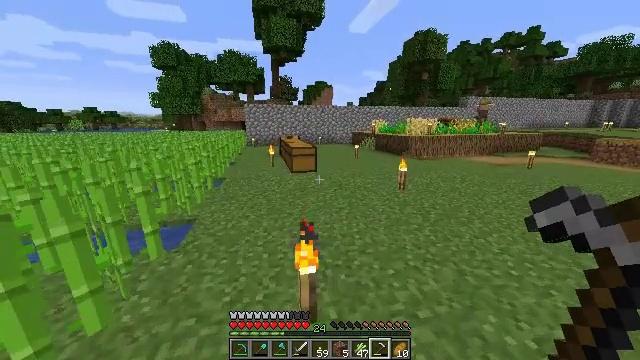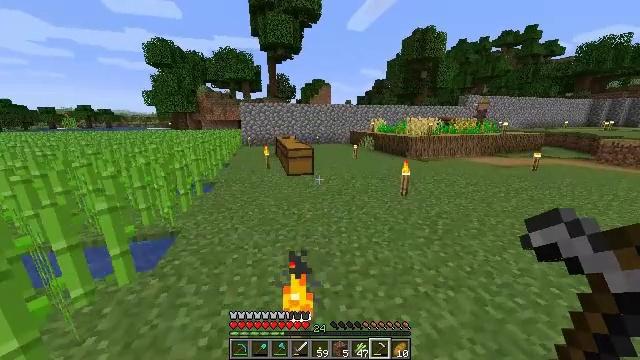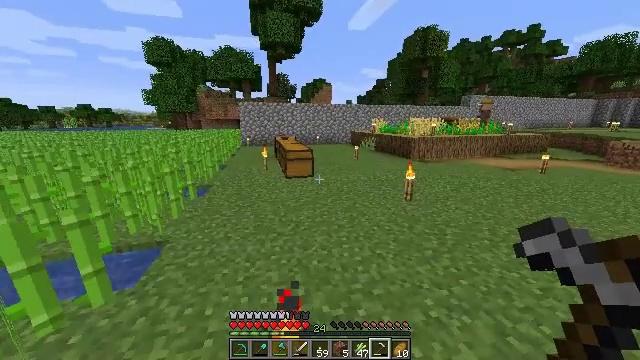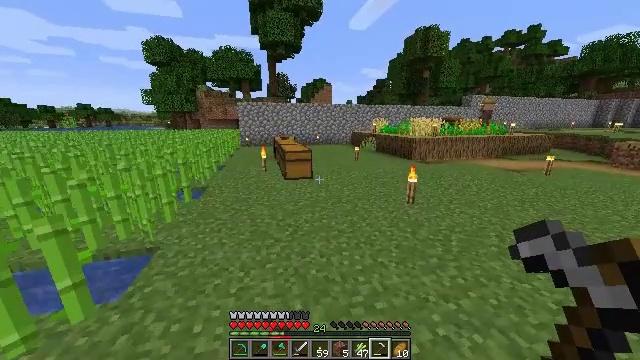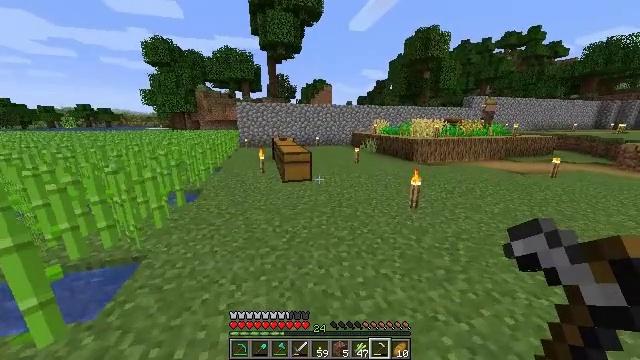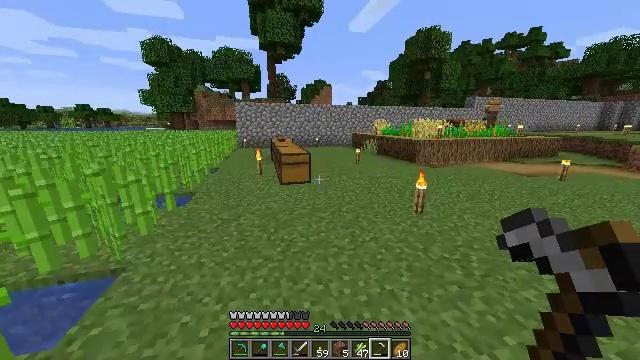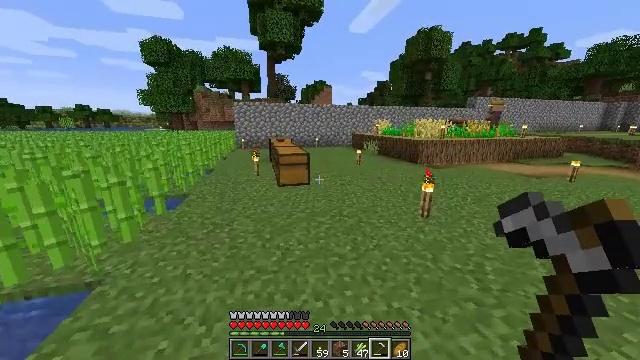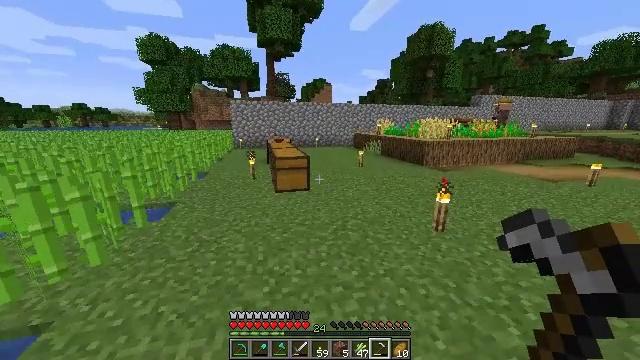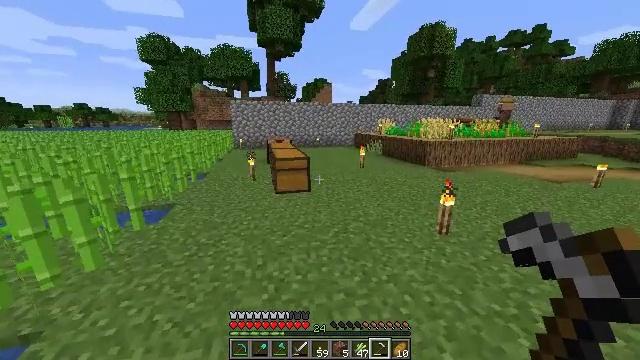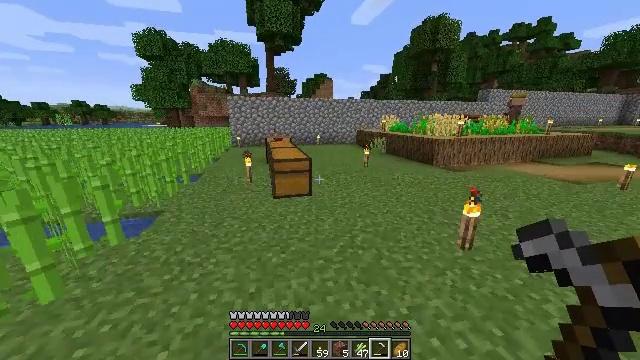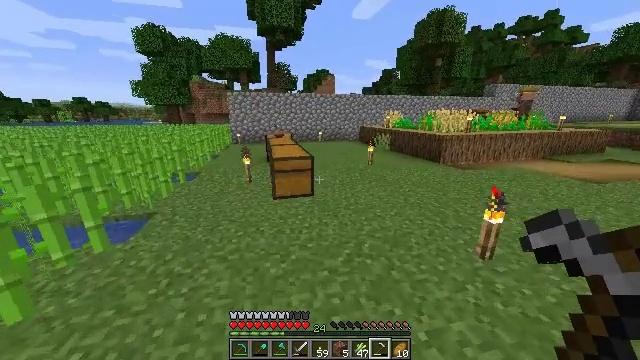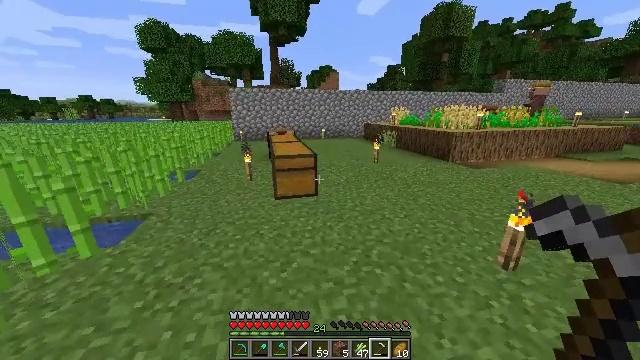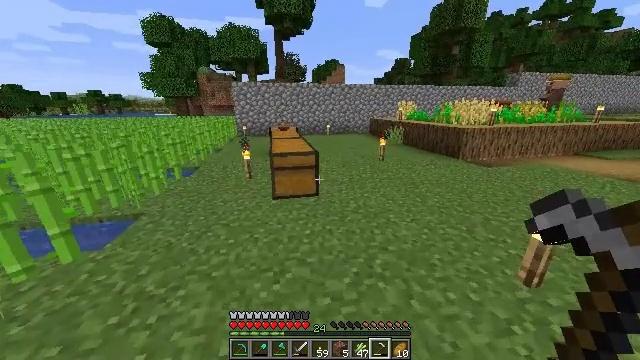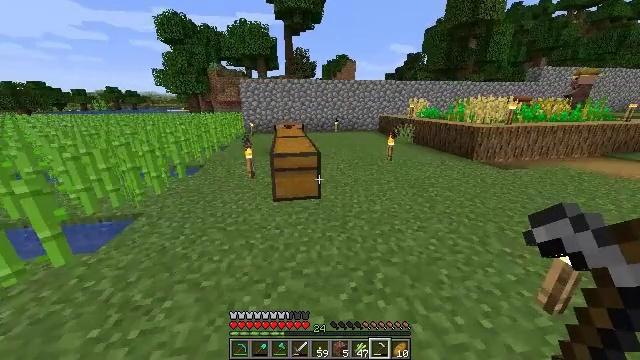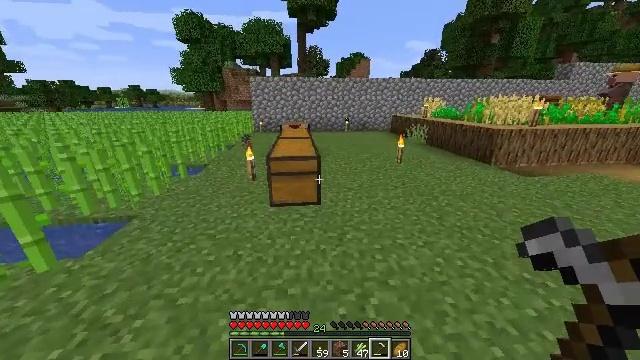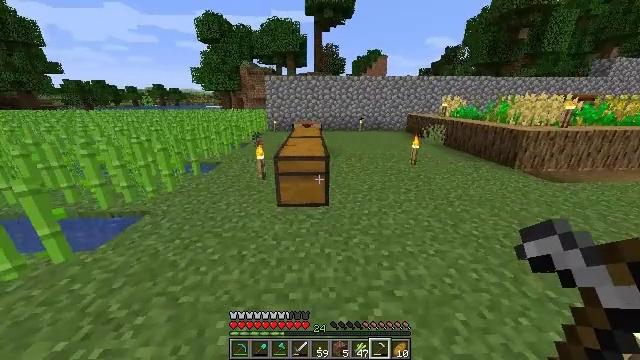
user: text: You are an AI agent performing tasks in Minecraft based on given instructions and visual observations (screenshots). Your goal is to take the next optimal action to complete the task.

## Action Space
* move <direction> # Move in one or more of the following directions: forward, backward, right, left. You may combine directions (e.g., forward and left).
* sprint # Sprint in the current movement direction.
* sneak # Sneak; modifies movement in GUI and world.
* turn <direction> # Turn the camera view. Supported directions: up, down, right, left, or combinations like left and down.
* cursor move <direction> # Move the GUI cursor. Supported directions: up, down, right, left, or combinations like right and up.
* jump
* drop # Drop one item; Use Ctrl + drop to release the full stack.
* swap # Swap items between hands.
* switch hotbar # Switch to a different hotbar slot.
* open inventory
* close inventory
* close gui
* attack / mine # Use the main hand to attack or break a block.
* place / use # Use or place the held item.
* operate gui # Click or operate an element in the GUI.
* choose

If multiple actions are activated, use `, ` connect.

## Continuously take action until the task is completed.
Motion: motion action
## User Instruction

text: In the crafting table, craft some paper.
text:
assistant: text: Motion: move forward, sprint
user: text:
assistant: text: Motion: move forward, sprint
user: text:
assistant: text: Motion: move forward, sprint
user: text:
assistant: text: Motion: move forward, sprint
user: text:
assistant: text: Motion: move forward, sprint
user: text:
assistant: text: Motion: move forward, sprint
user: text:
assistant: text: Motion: move forward, sprint
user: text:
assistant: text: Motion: move forward, sprint
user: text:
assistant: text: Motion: move forward, sprint
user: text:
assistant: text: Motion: move forward, sprint, turn down
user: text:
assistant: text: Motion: move forward, sprint
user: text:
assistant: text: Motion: move forward and move right, sprint, turn left and down
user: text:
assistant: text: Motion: move forward and move right, sprint, turn left
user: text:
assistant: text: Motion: move forward and move right, sprint, turn left
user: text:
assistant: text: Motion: move forward and move right, sprint, turn left
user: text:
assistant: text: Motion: move forward and move right, sprint, turn left
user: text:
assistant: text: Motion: move forward and move right, sprint, turn left
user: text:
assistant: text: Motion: move forward and move right, sprint, turn left
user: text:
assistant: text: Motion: move forward and move right, sprint, turn left
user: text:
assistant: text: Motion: move forward and move right, sprint, turn left
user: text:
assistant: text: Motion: move forward and move right, sprint, turn left
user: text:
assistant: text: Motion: move forward and move right, sprint, turn left
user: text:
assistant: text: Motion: move forward and move right, sprint, turn left
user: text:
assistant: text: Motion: move forward and move right, sprint, turn left
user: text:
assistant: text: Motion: move forward and move right, sprint, turn left and down
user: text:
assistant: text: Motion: move forward and move right, sprint, turn left and down
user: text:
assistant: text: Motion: move forward and move right, sprint, turn left and down
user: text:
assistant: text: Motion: move forward and move right, turn left and down
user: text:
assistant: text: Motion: move forward and move right, turn left and down
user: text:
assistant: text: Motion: move forward and move right, turn left and down